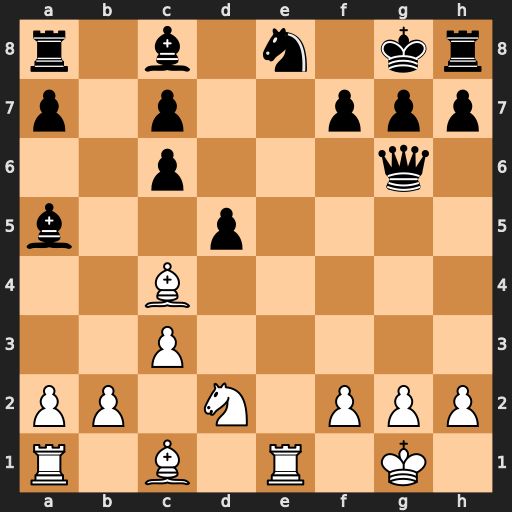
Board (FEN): r1b1n1kr/p1p2ppp/2p3q1/b2p4/2B5/2P5/PP1N1PPP/R1B1R1K1
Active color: w
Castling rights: -
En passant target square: -
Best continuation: Rxe8#